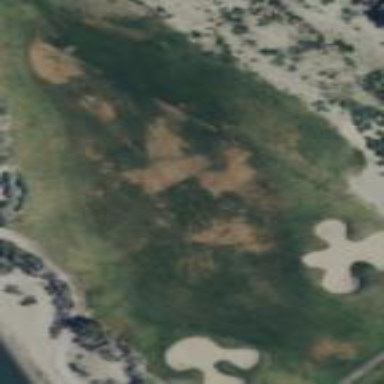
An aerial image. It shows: Golf fairway surrounded by grass.